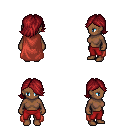
a pixel art fantasy rpg character, female body template, human, dark skin, maroon cape, red pants, brunette swoop hairstyle, four views (front, back, left, right), 2x2 character sprite sheet, small pixel art, hard edges, no anti-aliasing